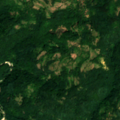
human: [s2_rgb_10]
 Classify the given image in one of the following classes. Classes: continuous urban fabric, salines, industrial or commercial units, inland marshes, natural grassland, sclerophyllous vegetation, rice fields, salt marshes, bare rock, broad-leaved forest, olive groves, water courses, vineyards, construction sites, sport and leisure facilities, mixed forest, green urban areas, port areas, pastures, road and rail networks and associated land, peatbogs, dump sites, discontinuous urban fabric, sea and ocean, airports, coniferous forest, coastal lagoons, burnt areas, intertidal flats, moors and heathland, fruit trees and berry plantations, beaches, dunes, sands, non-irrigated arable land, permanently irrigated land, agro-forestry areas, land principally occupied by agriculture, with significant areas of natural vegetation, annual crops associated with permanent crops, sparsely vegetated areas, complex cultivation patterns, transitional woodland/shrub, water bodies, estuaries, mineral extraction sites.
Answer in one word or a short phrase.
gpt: complex cultivation patterns, land principally occupied by agriculture, with significant areas of natural vegetation, broad-leaved forest, mixed forest